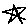
Label: star